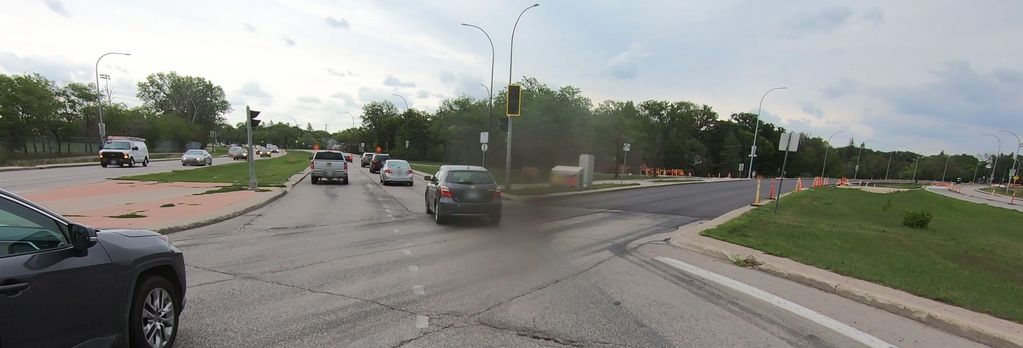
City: winnipeg